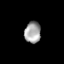
Tissue: skin
Cell type: Epithelial cells
Senescence score: 0.2606
Nuclear area (px): 338
Mean DAPI intensity: 163.207